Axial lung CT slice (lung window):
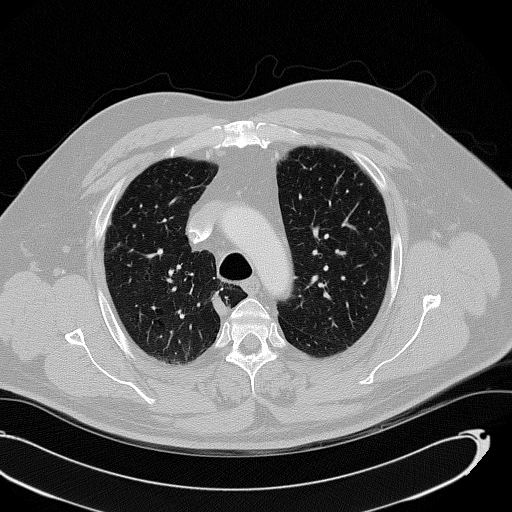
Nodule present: no